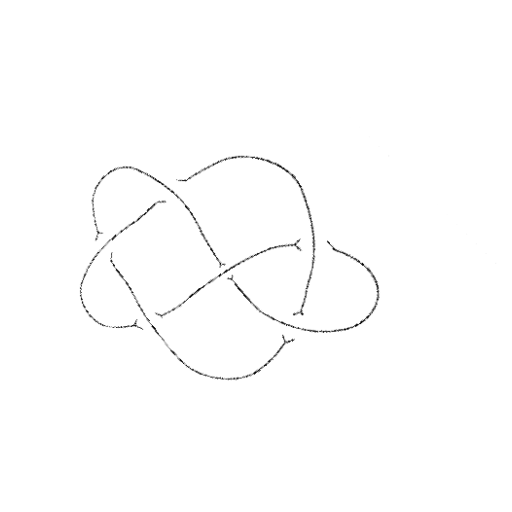
Crossing number: 6